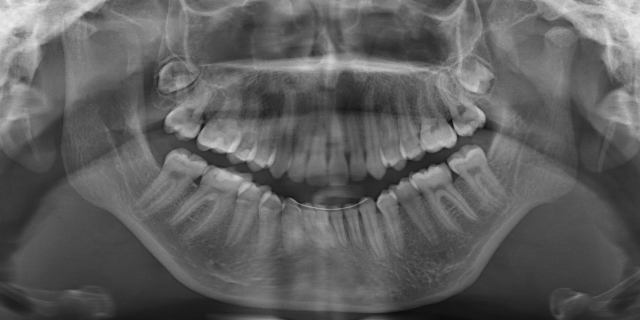
adult